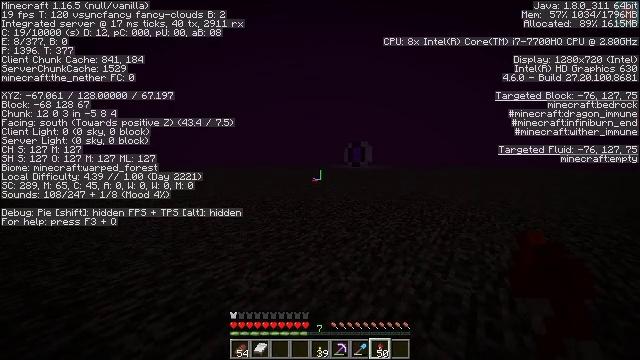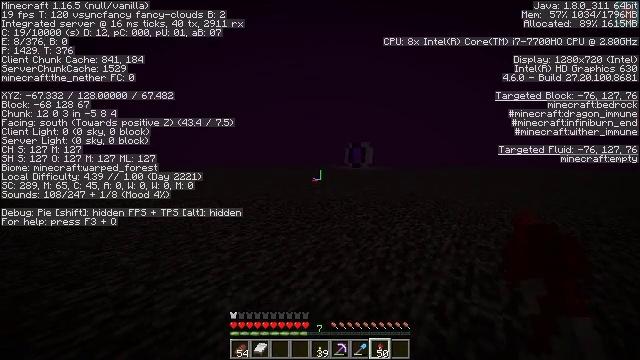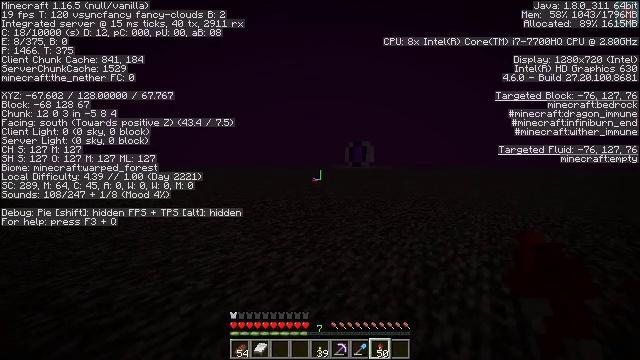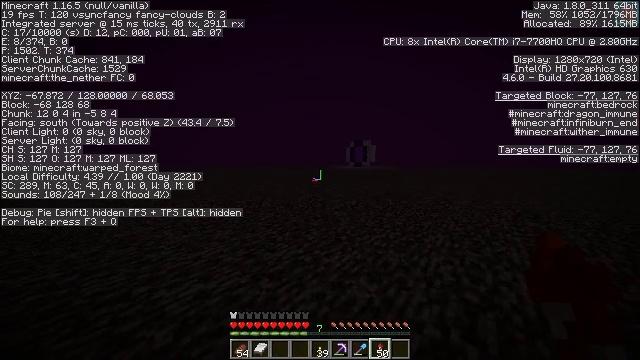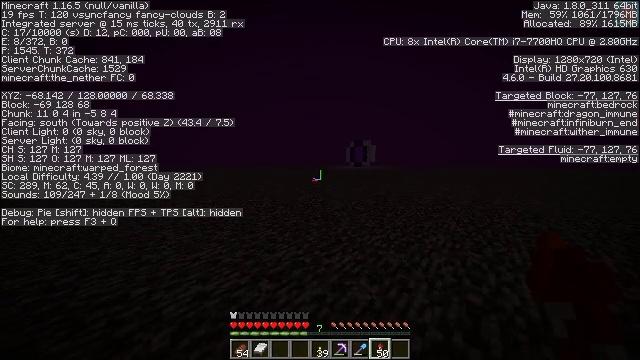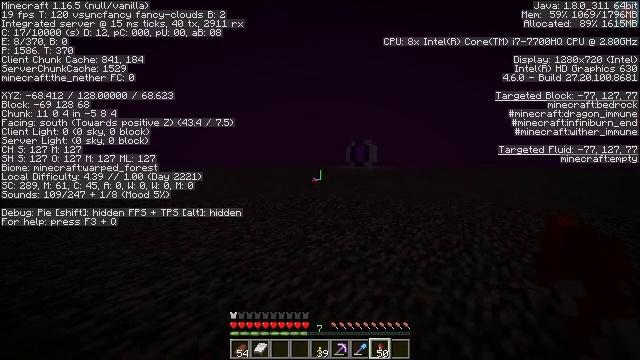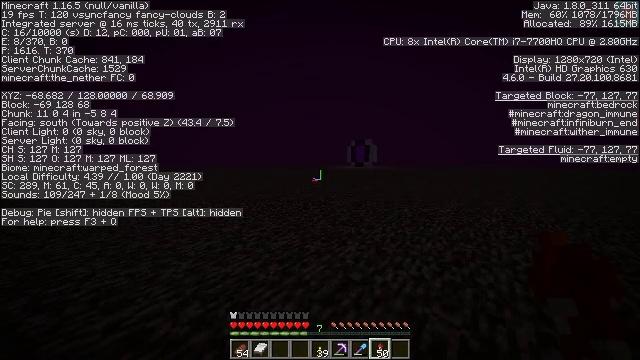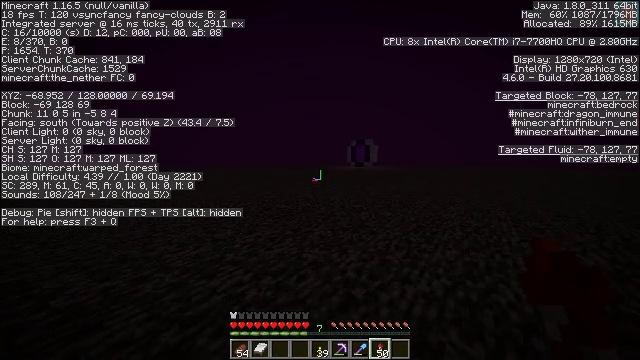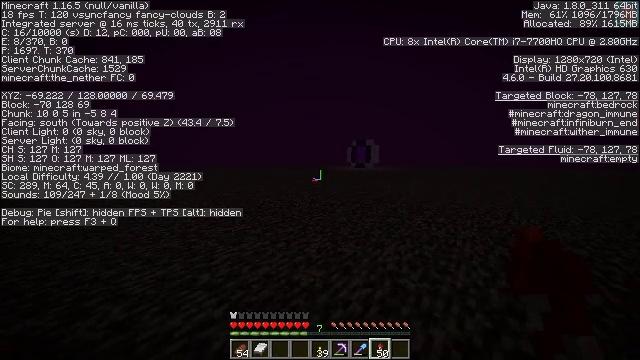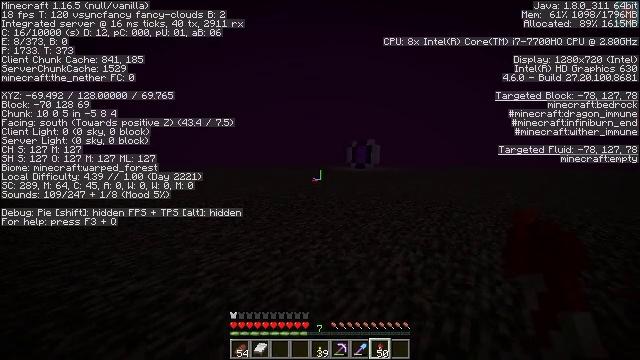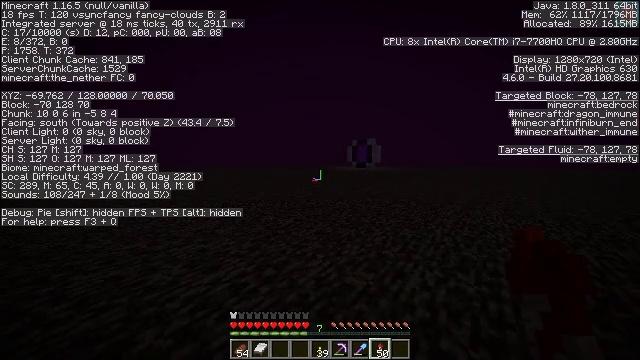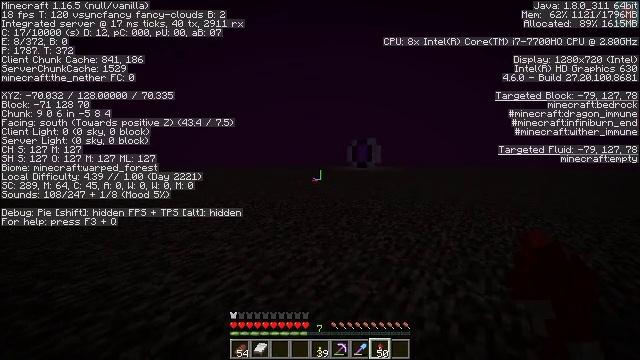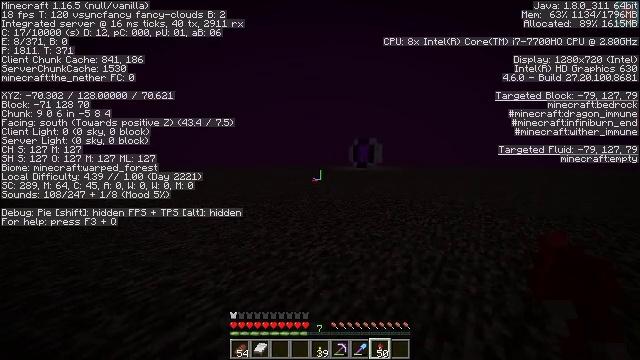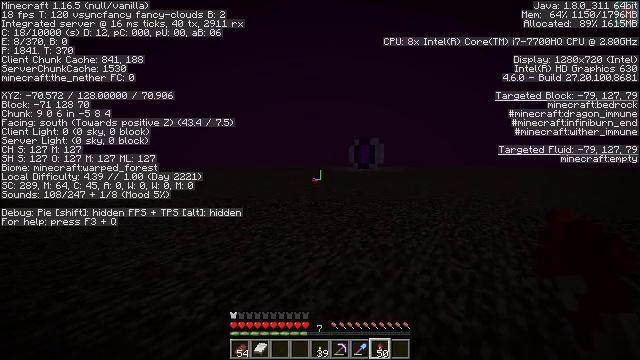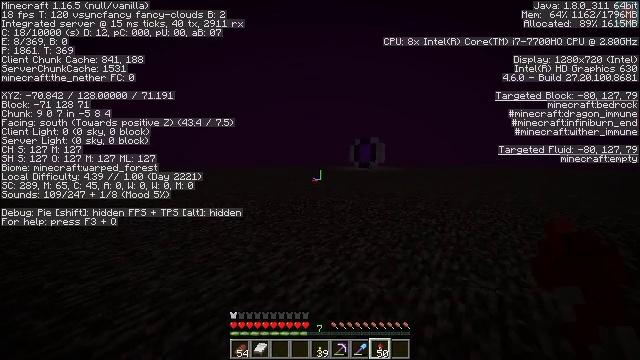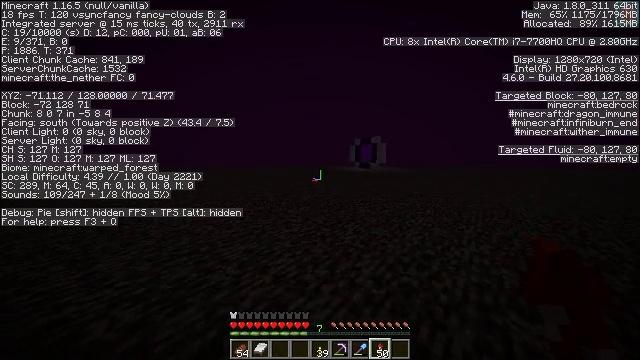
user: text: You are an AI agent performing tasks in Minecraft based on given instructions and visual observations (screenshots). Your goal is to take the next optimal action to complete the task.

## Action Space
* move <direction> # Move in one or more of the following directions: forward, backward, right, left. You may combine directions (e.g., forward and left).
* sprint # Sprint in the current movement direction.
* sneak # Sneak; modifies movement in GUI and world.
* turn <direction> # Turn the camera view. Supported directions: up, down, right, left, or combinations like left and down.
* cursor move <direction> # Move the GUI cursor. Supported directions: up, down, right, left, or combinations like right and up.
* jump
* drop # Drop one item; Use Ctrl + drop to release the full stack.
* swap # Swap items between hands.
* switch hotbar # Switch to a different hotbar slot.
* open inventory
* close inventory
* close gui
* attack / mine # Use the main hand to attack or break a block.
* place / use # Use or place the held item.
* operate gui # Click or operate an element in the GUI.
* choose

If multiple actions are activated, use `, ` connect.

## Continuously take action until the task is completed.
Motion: motion action
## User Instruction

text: Drop a firework rocket.
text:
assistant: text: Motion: move forward
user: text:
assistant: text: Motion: move forward
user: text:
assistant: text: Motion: move forward
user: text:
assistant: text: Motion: move forward
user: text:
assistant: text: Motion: move forward
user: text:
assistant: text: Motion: move forward
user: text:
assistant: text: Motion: move forward
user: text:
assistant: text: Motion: move forward
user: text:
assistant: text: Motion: move forward
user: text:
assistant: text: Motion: move forward
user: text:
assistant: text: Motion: move forward
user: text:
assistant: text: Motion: move forward
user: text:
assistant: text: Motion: move forward
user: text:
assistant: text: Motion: move forward
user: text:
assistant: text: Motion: move forward
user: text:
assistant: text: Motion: move forward
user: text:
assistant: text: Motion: move forward, turn right
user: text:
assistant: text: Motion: move forward, turn right
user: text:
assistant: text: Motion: move forward, turn right
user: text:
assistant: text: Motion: move forward
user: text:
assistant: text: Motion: move forward
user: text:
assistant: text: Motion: move forward
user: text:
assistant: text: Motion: move forward, turn right
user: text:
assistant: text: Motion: move forward
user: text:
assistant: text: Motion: move forward
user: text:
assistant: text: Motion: move forward
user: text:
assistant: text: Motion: move forward
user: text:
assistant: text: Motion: move forward
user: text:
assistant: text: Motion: move forward
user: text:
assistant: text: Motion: move forward